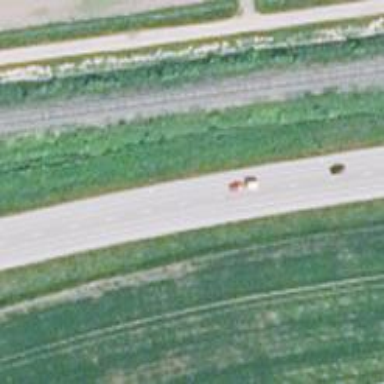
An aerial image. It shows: Paved primary highway with asphalt surface.